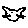
Label: cat